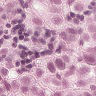
Metastatic tissue present: yes